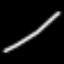
Label: line